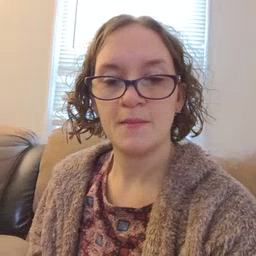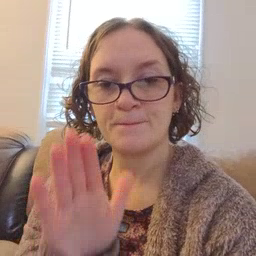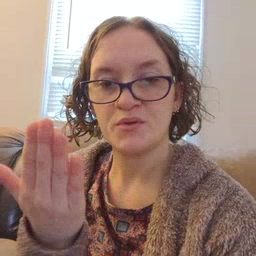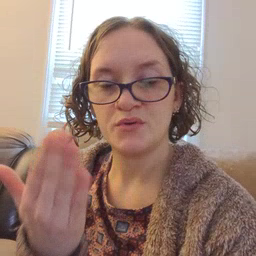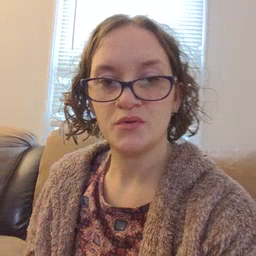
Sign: book